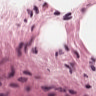
Metastatic tissue present: no